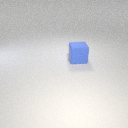
large blue rubber cube